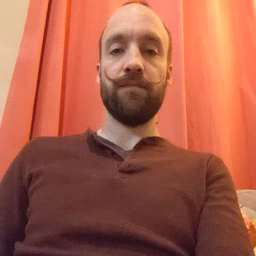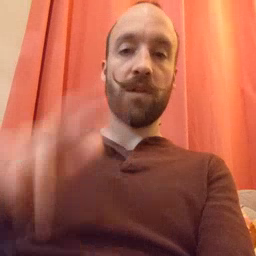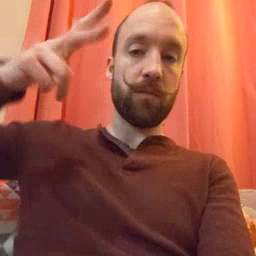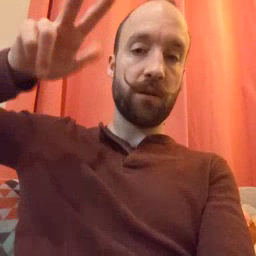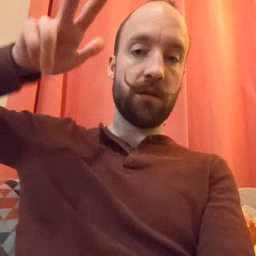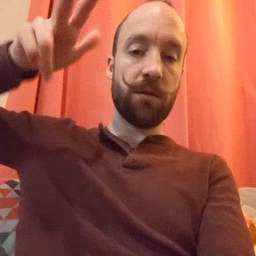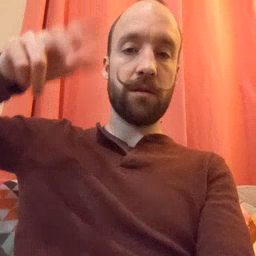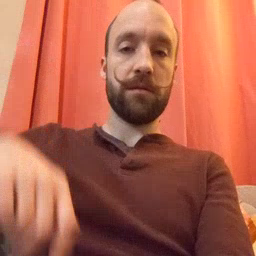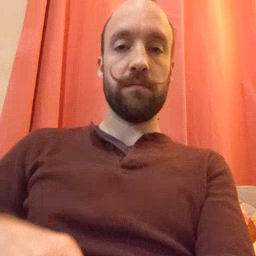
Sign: helicopter